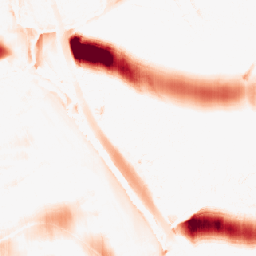
Category: morphological
Decomposition family: morphological_ellipse
Decomposition parameters: operation: opening
width: 50
height: 10
Upsampling method: area
Upsampling parameters: scale: 8
Upsampling scale: 8